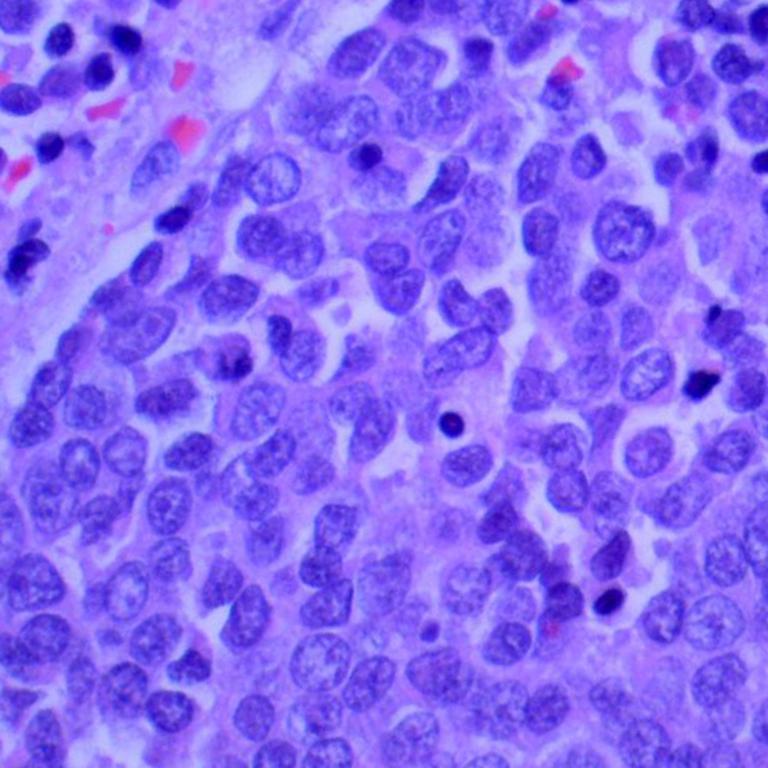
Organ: lung
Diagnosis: squamous carcinomas